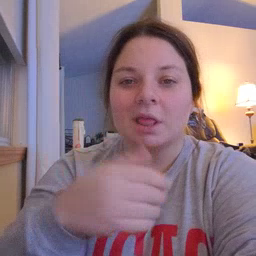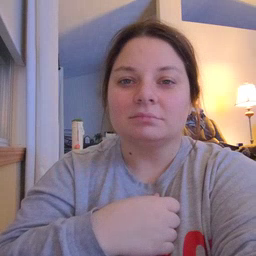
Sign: will